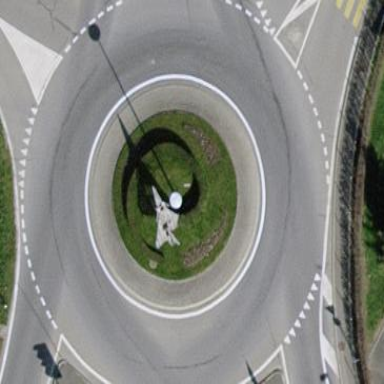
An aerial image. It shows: Secondary road made of asphalt leading to roundabout.